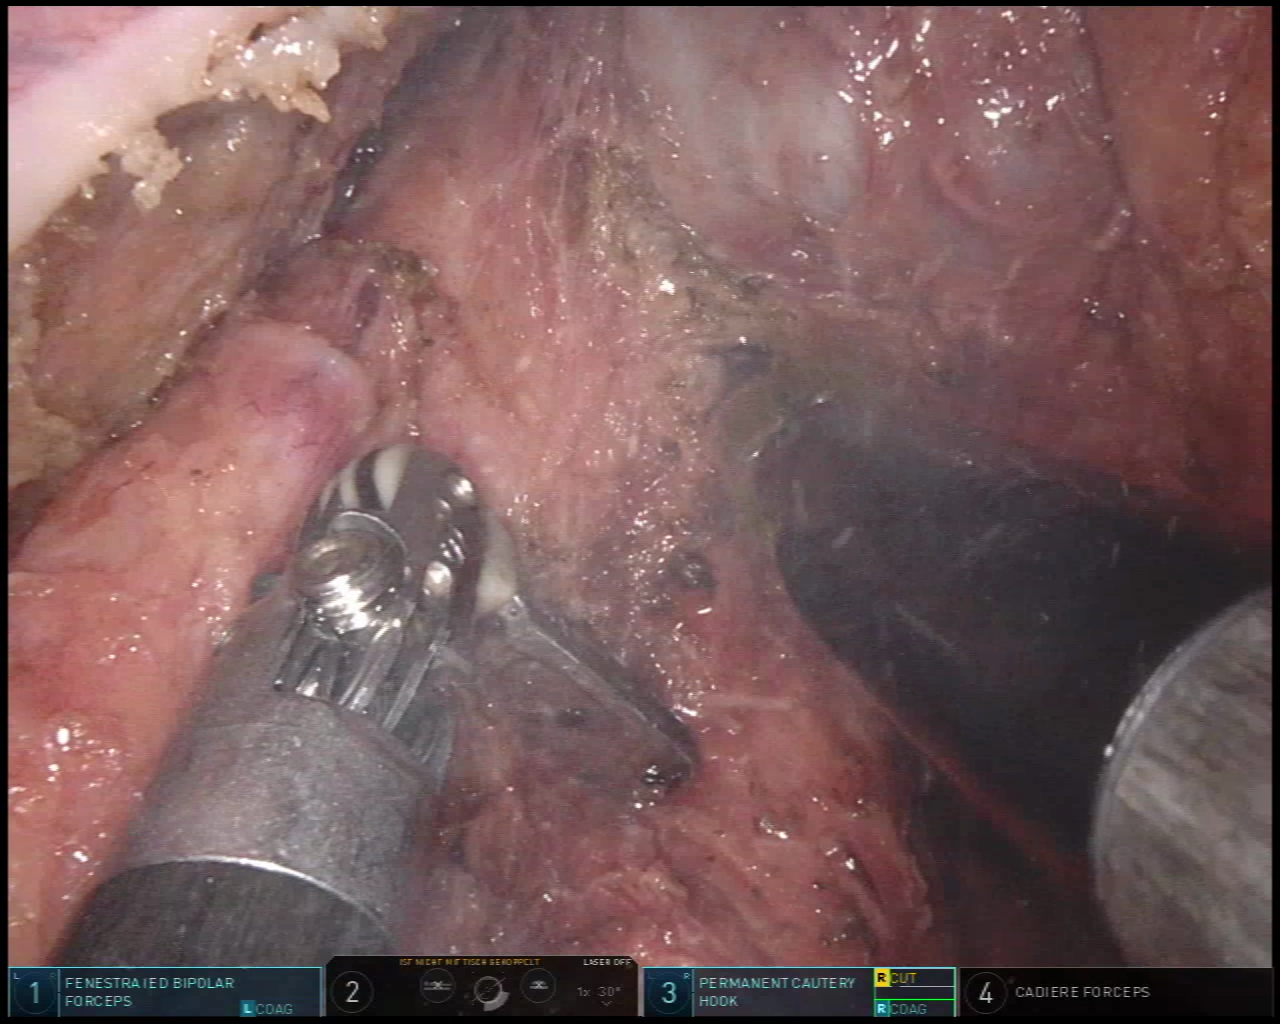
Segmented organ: vesicular_glands
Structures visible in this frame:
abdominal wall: no
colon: no
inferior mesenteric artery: no
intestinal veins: no
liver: no
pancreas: no
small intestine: no
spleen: no
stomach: no
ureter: no
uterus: no
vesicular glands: yes